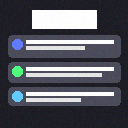
Screen state: on